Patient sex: M
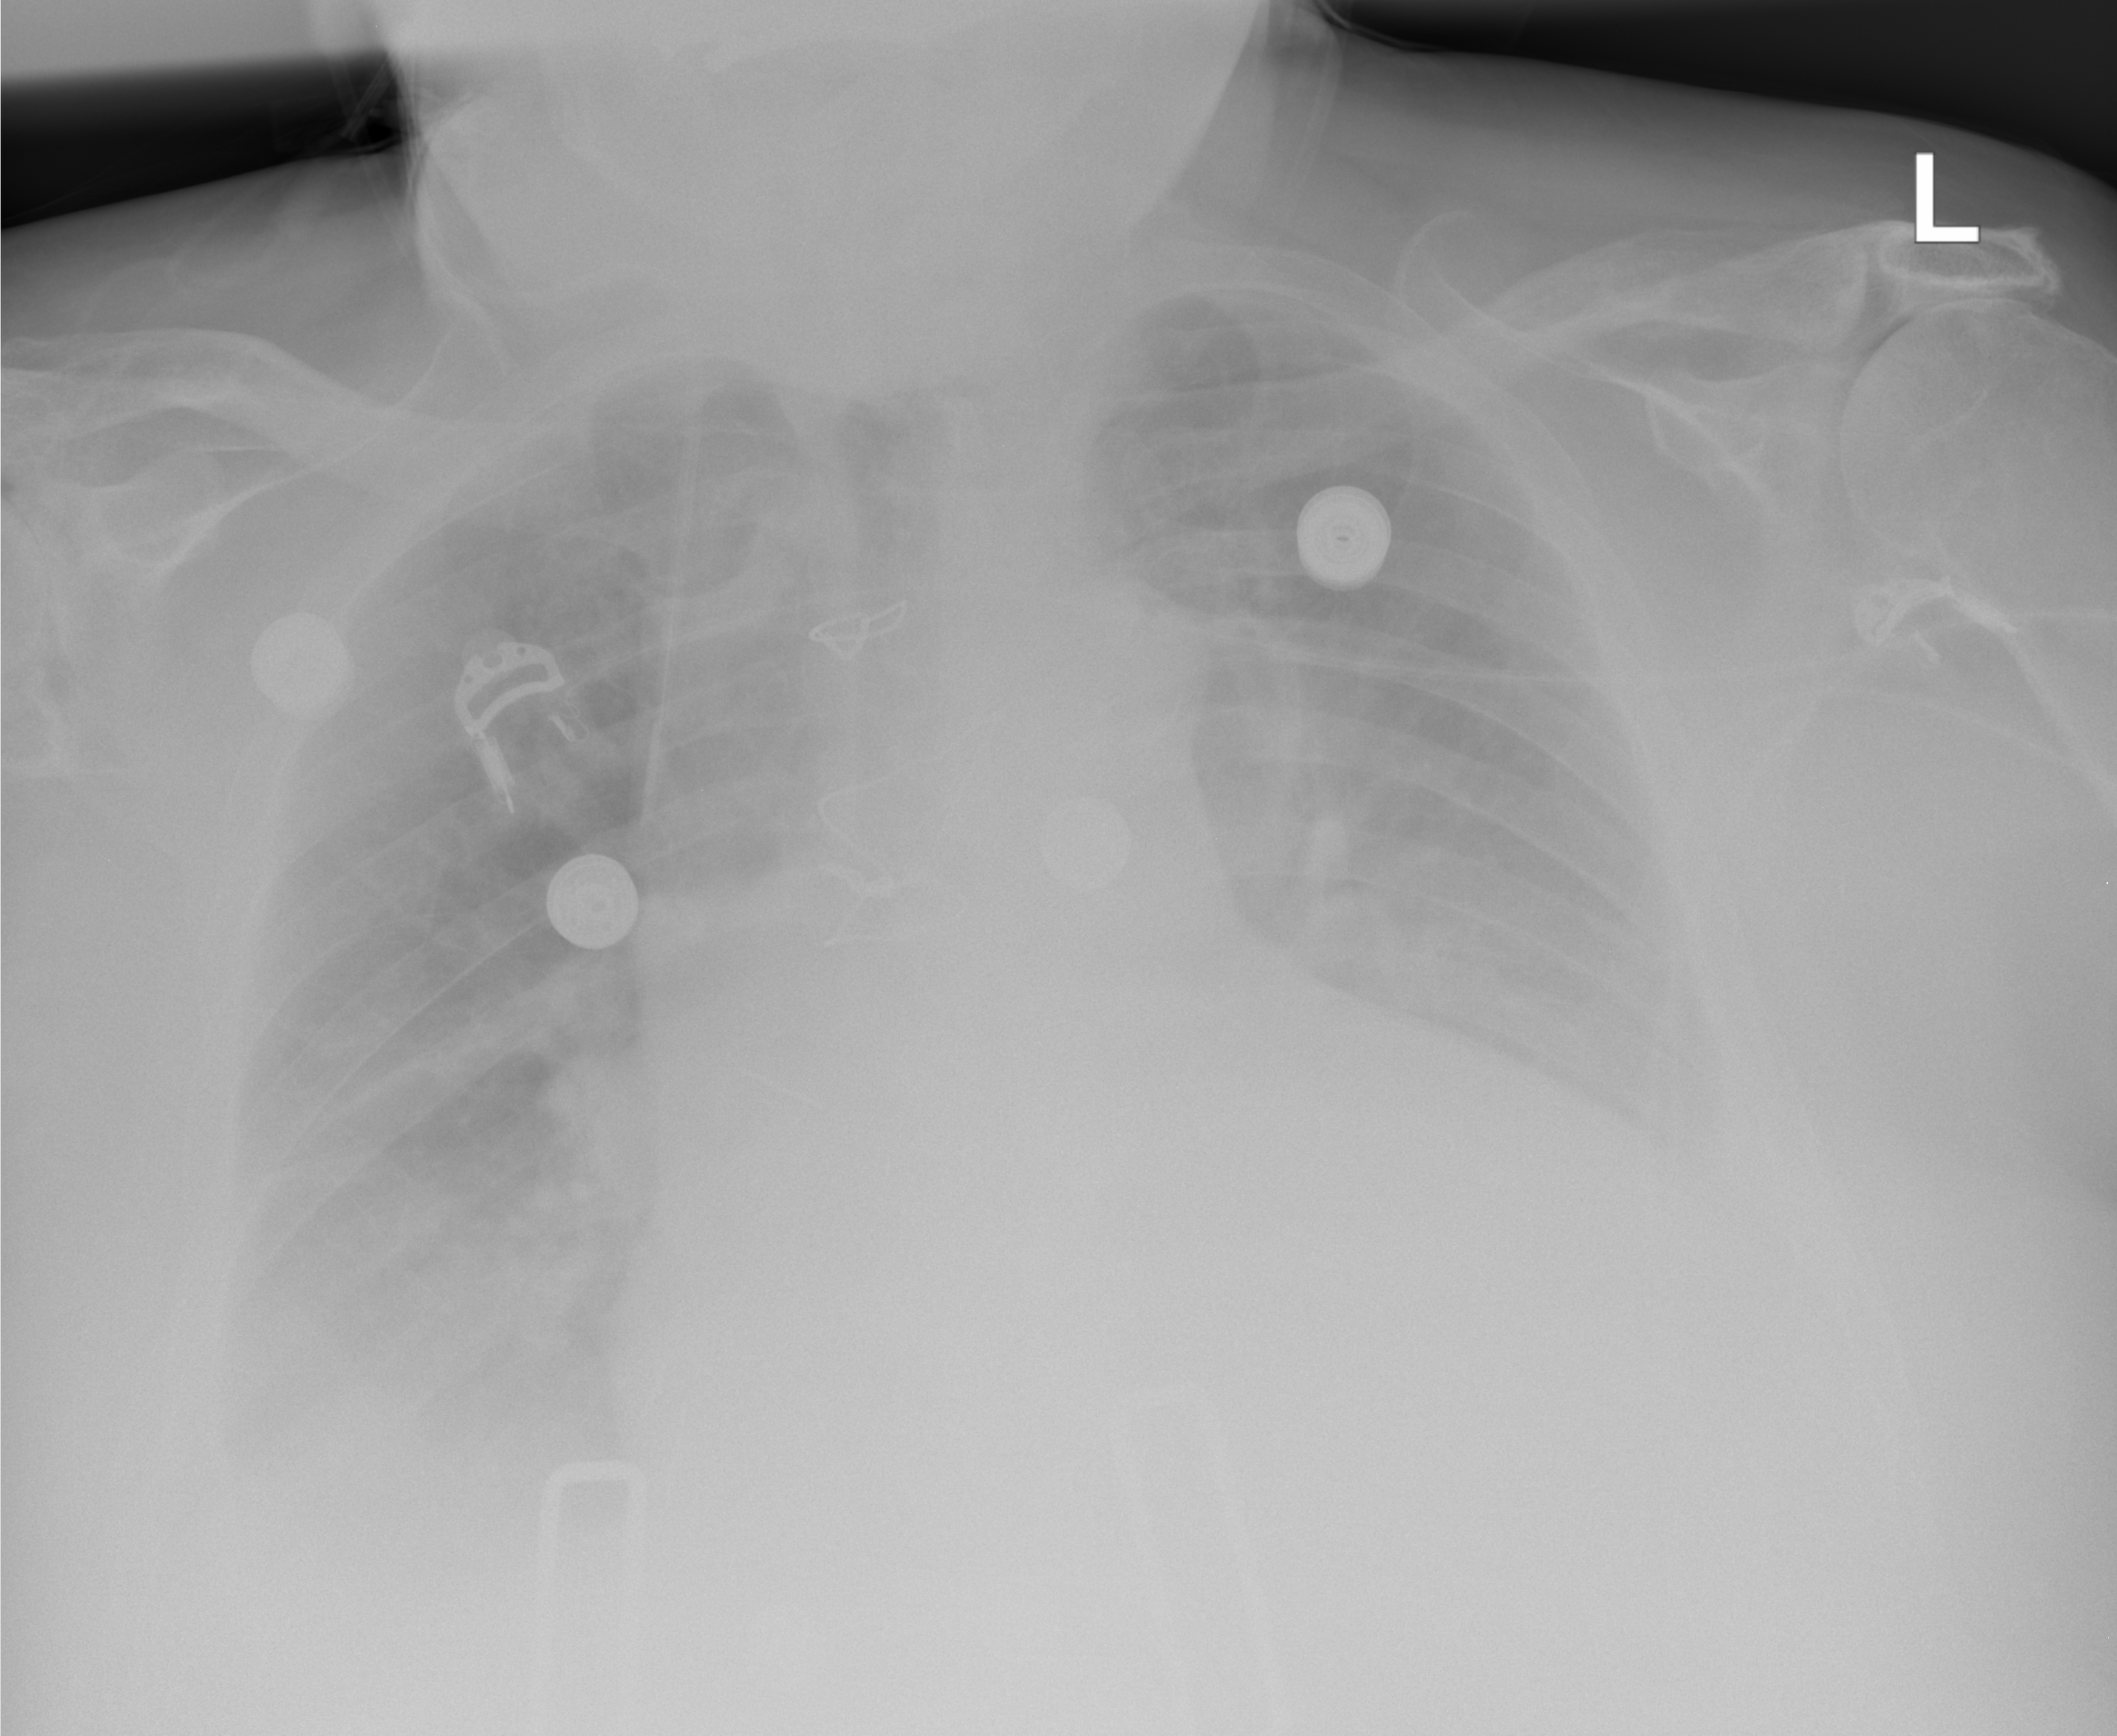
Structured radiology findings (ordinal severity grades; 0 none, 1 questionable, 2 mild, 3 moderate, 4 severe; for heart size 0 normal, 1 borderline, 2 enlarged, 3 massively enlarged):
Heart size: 2
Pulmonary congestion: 2
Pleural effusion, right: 3
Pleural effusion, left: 2
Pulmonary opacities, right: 2
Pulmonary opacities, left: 2
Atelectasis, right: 2
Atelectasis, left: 2